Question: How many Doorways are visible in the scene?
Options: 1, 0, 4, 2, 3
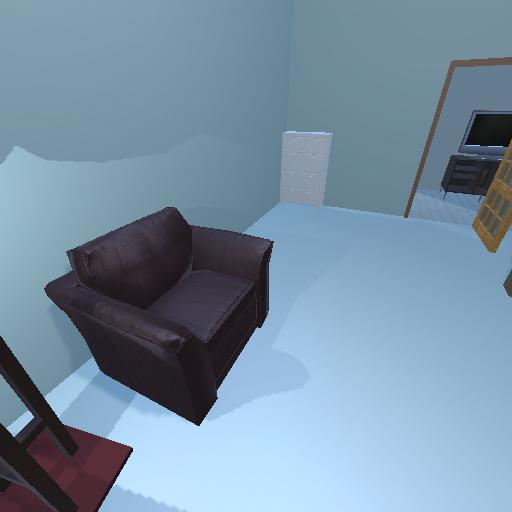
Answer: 1